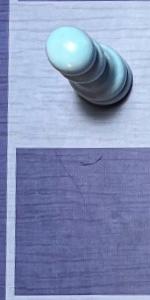
Label: Empty